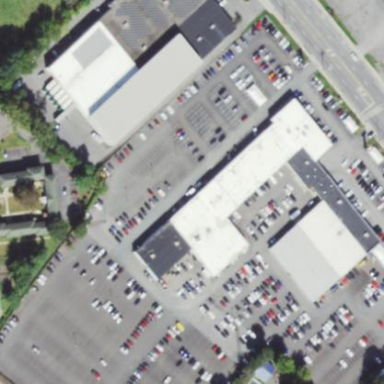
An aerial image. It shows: Building housing car shop.